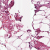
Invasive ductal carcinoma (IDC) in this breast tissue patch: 0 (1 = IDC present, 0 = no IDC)